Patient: sex F, age 59
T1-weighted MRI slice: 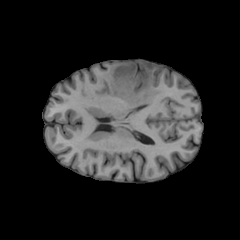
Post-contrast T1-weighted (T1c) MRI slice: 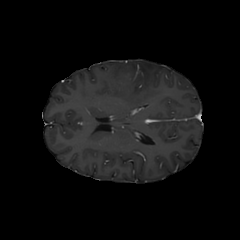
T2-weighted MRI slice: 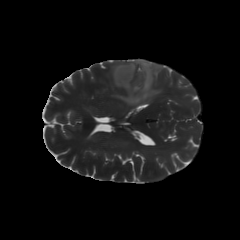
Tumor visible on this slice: yes
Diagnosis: Astrocytoma, IDH-mutant
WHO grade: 3